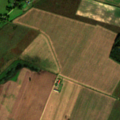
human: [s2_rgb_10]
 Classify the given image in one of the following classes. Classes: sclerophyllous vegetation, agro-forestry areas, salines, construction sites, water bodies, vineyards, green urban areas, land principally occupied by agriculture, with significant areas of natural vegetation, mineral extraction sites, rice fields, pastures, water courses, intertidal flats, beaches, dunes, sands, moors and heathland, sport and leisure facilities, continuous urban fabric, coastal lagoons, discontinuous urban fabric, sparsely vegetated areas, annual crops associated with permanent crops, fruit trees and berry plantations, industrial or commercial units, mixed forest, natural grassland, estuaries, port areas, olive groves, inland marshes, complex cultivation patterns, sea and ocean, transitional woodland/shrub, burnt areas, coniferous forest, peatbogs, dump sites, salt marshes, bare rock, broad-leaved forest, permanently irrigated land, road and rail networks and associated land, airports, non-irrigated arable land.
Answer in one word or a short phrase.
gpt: non-irrigated arable land, complex cultivation patterns, broad-leaved forest